Interaction volume radius: 5 \u00c5
Interaction volume height: 20 \u00c5
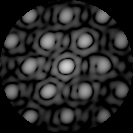
Disorder parameter: 0.1467